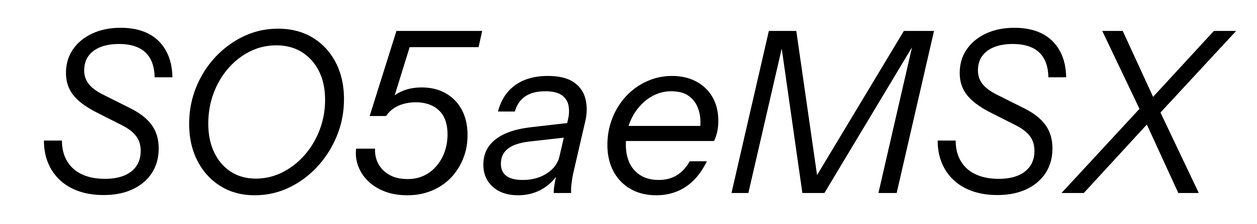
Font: InstrumentSans-Italic_Italic